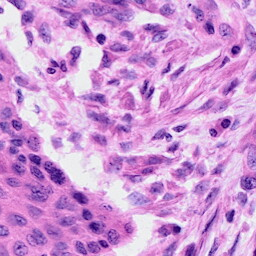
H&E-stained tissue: Cervix